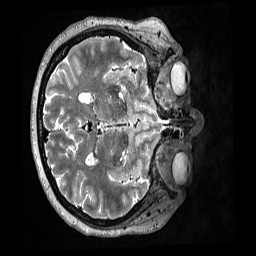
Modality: T2w
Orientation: axial
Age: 53
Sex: female
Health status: ill
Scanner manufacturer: siemens
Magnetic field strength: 3 T
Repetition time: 3.2 s
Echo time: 0.564 s